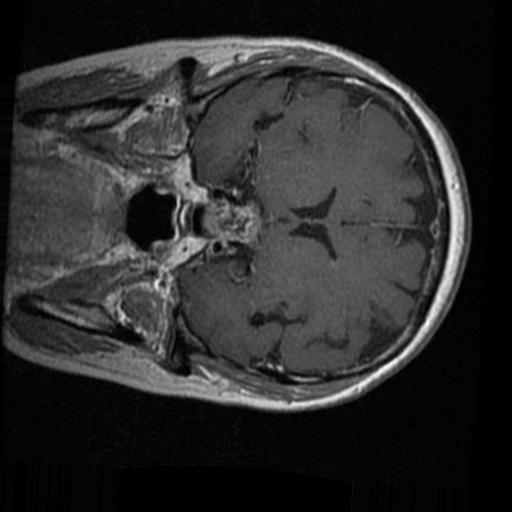
Label: brain_tumor